Interaction volume radius: 5 \u00c5
Interaction volume height: 25 \u00c5
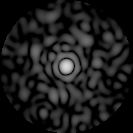
Disorder parameter: 0.8261